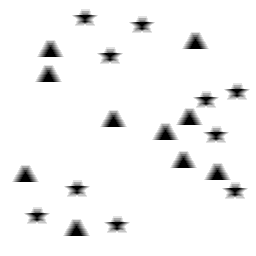
Squares: 0
Triangles: 10
Stars: 10
Total shapes: 20